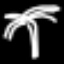
Label: palm tree